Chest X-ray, PA view. Patient: 65 years old, sex M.
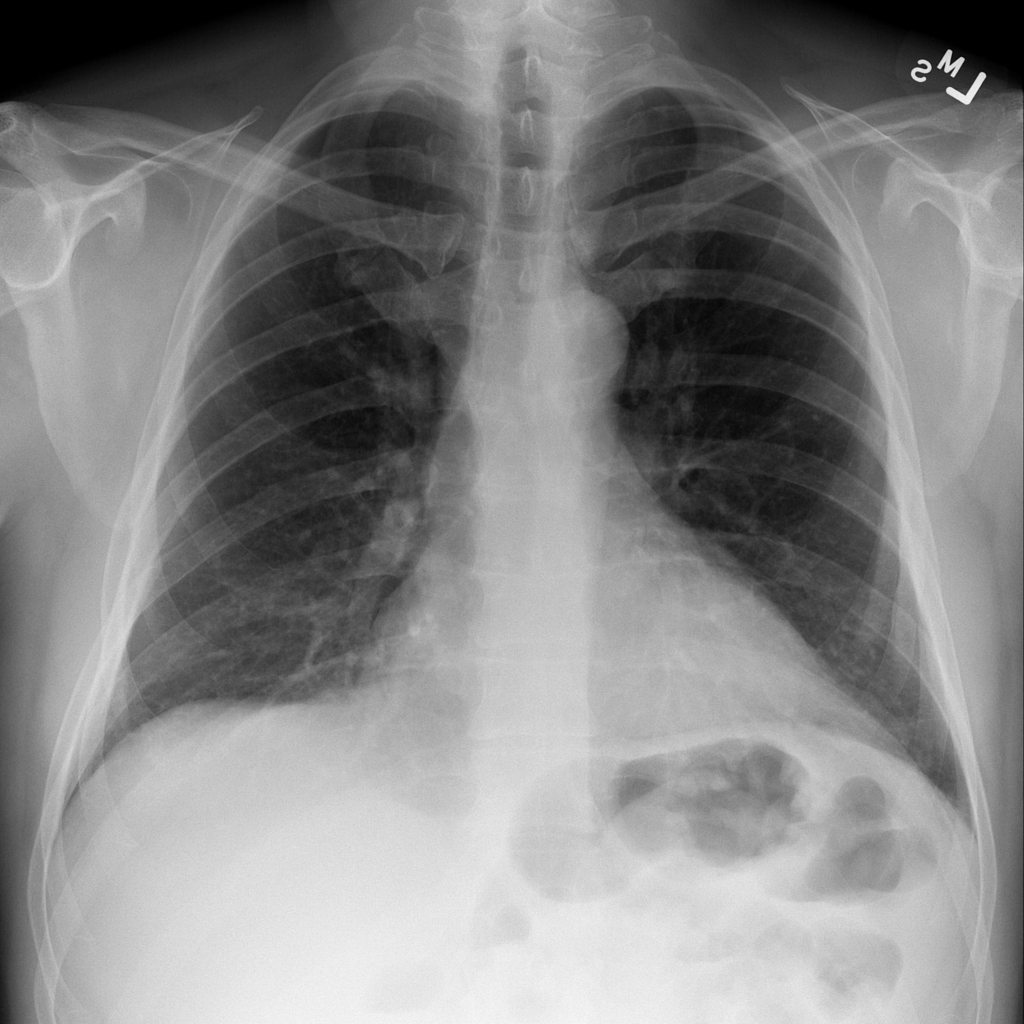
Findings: Emphysema